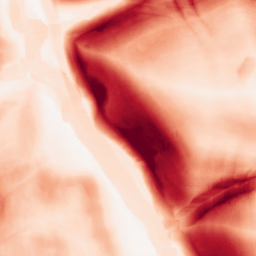
Category: morphological
Decomposition family: morphological_square
Decomposition parameters: operation: gradient
size: 15
Upsampling method: fft_zeropad
Upsampling parameters: scale: 2
Upsampling scale: 2